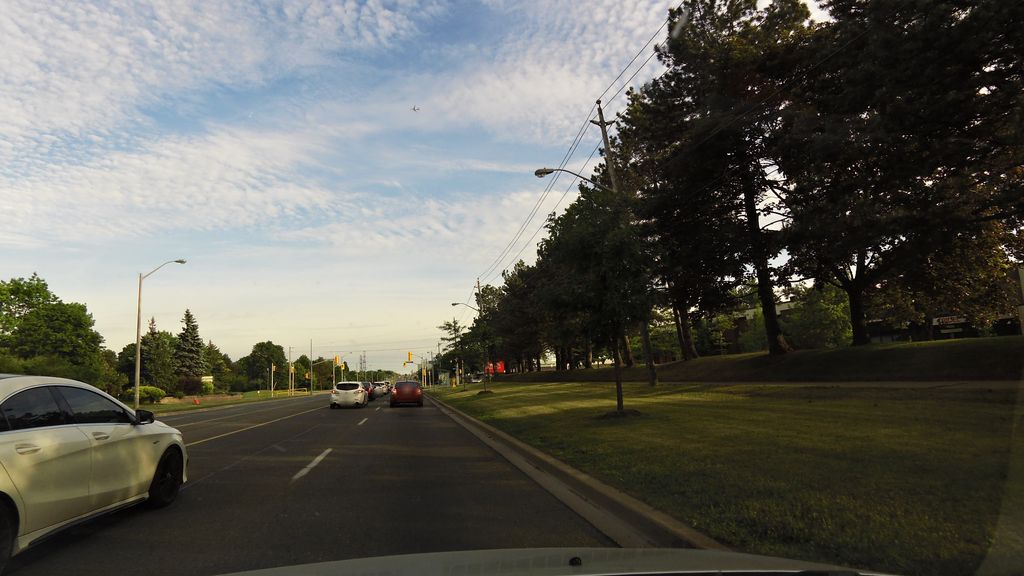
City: toronto